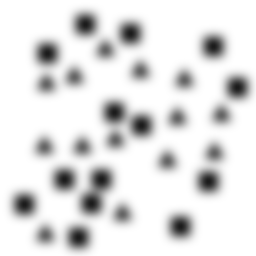
Squares: 14
Triangles: 14
Stars: 0
Total shapes: 28